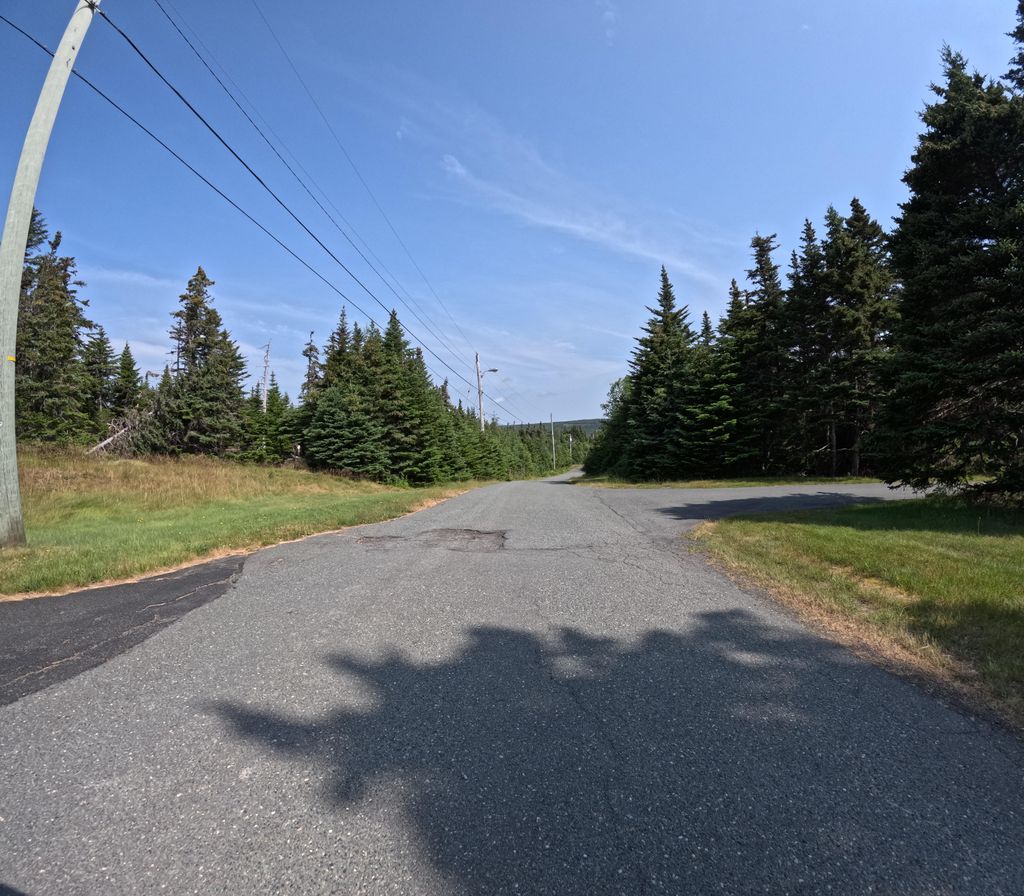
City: st_johns